Question: I have 1000 threads requesting to a particular url. I use a Synchronizing Timer to make them wait at the end of every loop. How do I let one thread send a request "reset" to my server after each loop?
Edit: I have tried the configuration below, but the threads don't seem to wait, the order is messed up. Essentially I would like the following requests (assuming 5 requests at the same time)
'''
request
request
request
request
request
reset
request
request
request
request
request
reset
...
'''

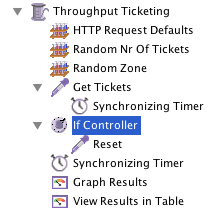
Answer: Arhtur,
First of all 1000 threads is really too much for a machine to handle. You might to have to do distributed load testing. Check this. <URL>
Out of 1000 threads, If only one thread has to send a reset request, You can use a If controller - Just allowing only one thread to send the reset request and skipping all other threads. (there could be some other better solution as well. Please share if you find something else).

There is a chance that when your server is processing all the requests, thread num 1 might get finished before others and send the reset request immediately while your server is processing other requests. It might or might not affect your test. So design your test accordingly. As you know already, each thread is executed independently.
EDIT:
The Sync Timer is not placed correctly in your test.

When i run the test, I get the results as given below.
For every 5 requests, 1 reset request is sent. (I set the thread count as 5)